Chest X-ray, PA view. Patient: 53 years old, sex F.
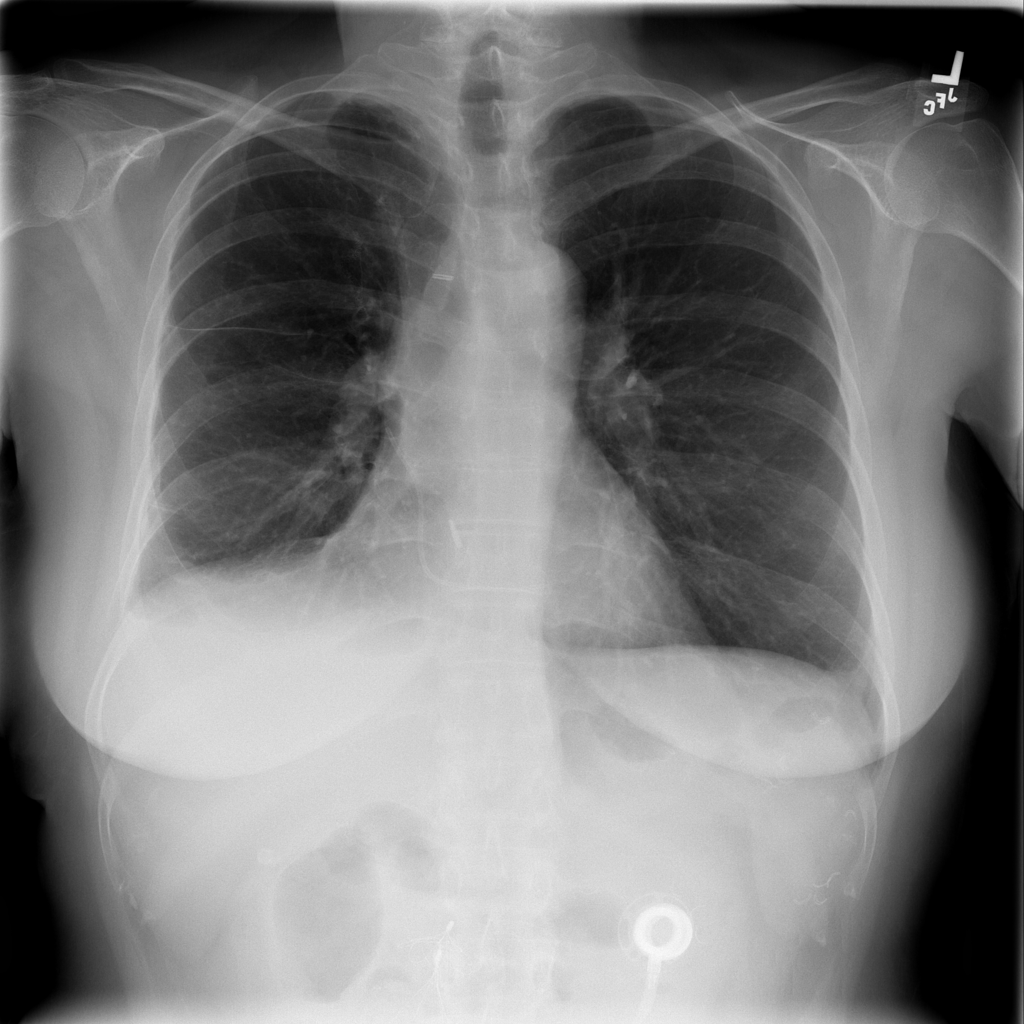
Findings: Atelectasis